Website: slack
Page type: billing-address
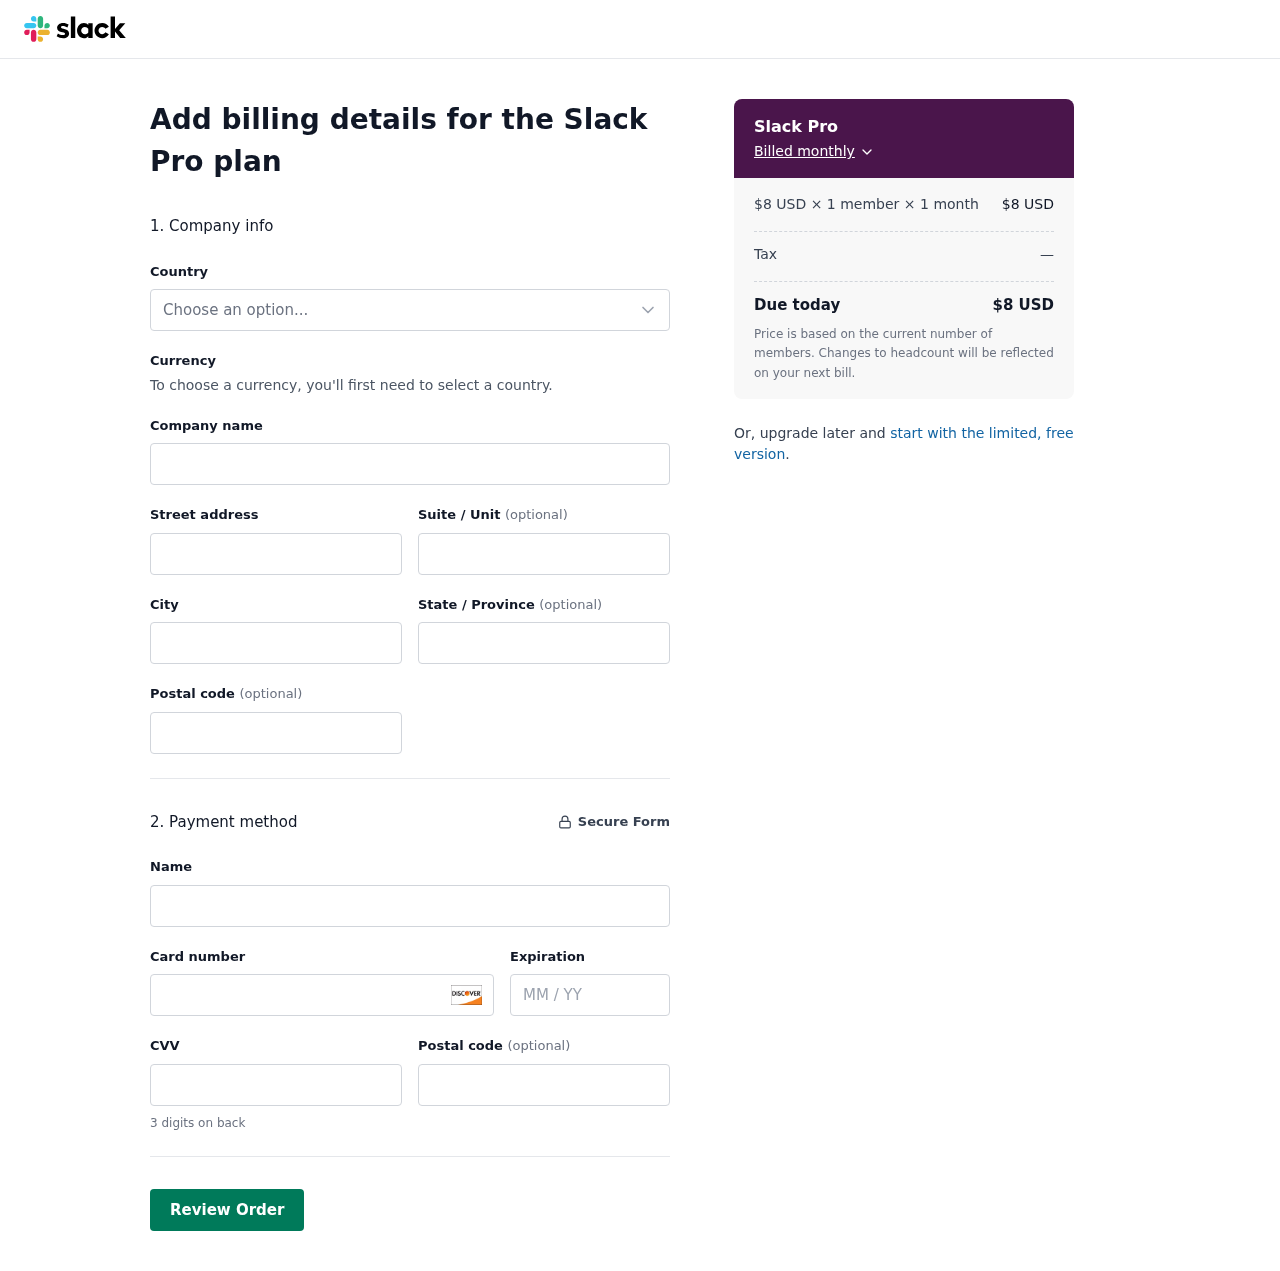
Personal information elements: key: PII_CARD_CVV
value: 817
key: PII_CARD_EXPIRY
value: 08/28
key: PII_CARD_NUMBER
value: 6561 7220 7472 2692
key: PII_CITY
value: North Jonton
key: PII_COUNTRY
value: United States
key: PII_FULLNAME
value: Diana Ortiz
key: PII_POSTCODE
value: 77826
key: PII_STATE
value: New Mexico
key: PII_STREET
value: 4745 Robert Common
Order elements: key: ORDER_PLAN_PRICE
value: $8 USD
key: ORDER_NUM_MEMBERS
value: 1 member
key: ORDER_NUM_MONTHS
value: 1 month
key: ORDER_SUBTOTAL
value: $8 USD
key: ORDER_TAX
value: —
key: ORDER_TOTAL
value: $8 USD